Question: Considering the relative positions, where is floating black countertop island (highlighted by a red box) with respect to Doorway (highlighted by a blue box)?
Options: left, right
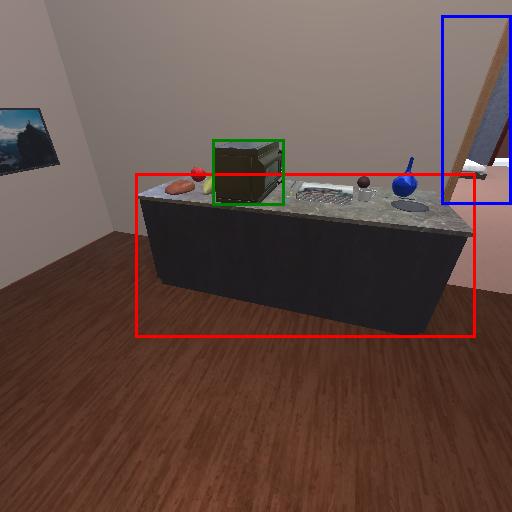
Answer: left